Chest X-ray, PA view. Patient: 36 years old, sex F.
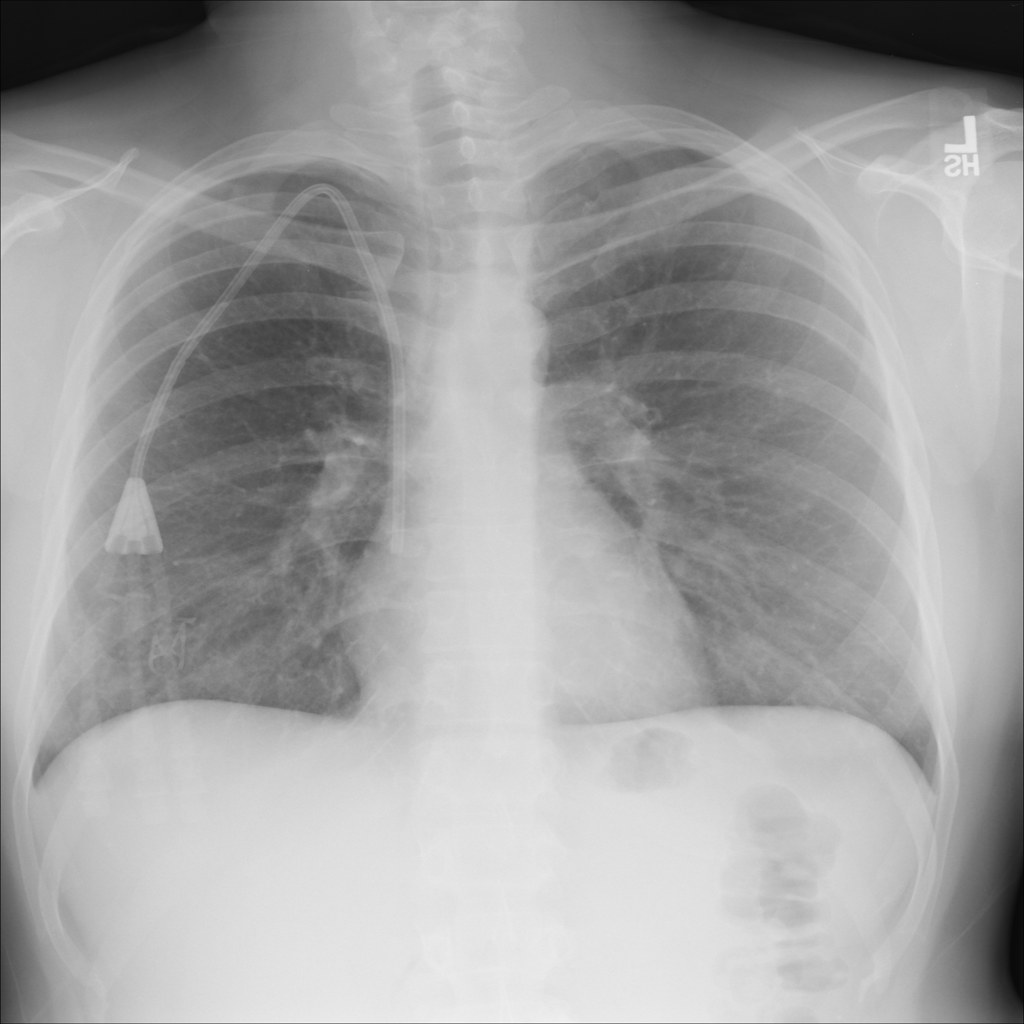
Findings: No Finding